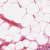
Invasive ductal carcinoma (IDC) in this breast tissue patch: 0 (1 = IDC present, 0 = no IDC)